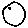
Label: moon